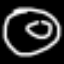
Label: donut